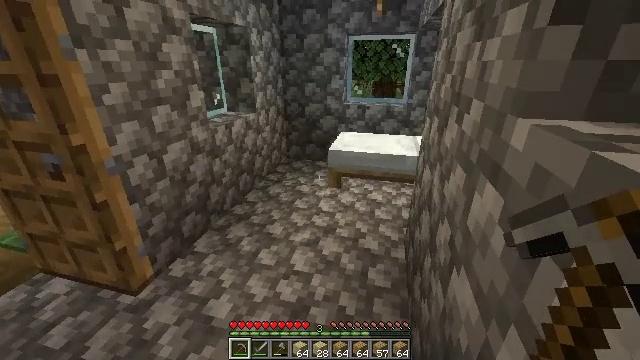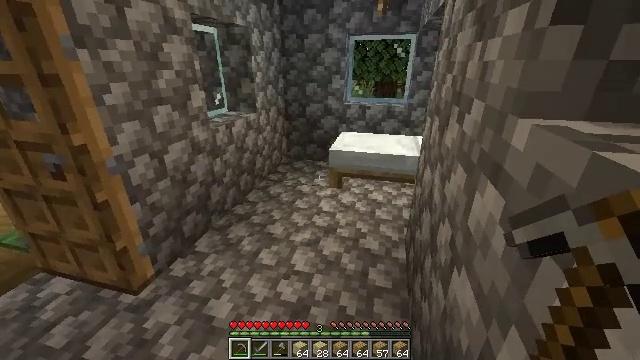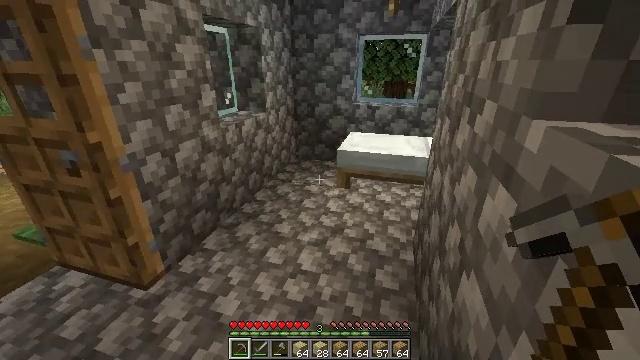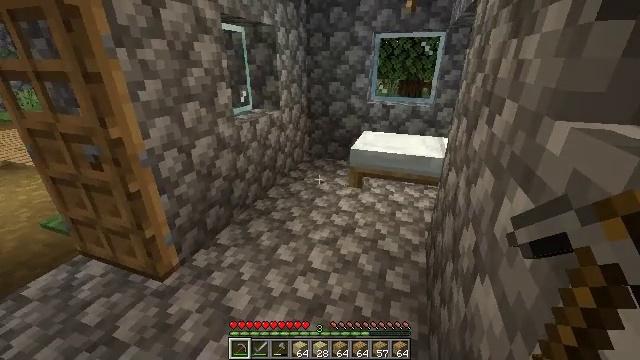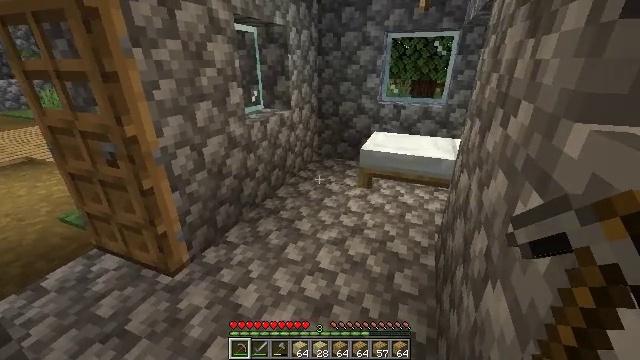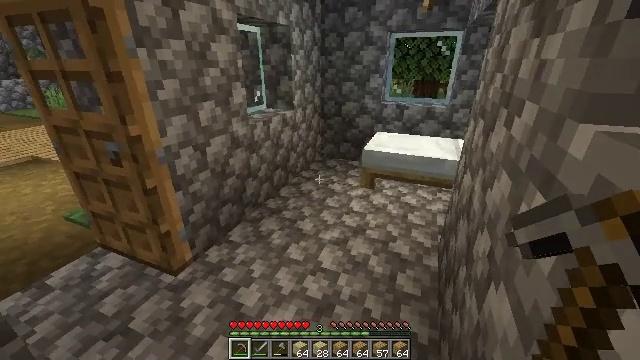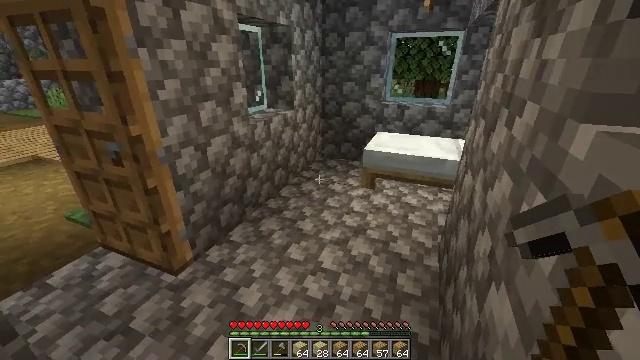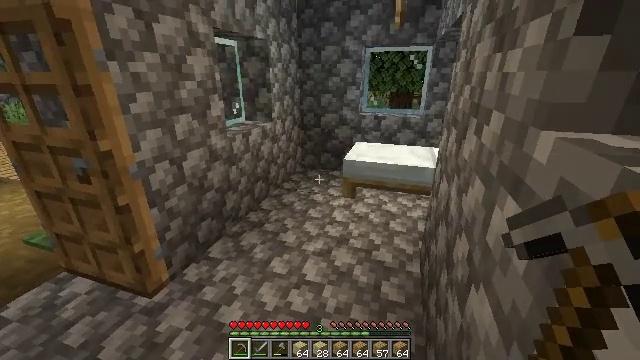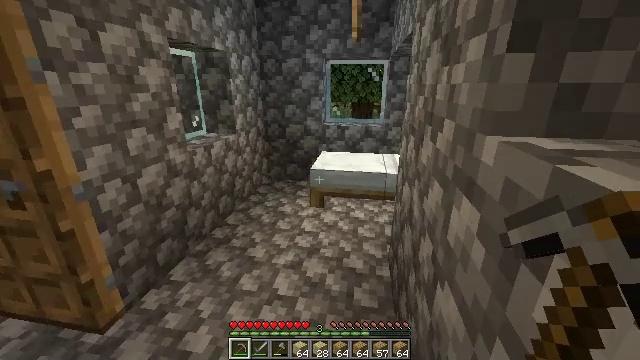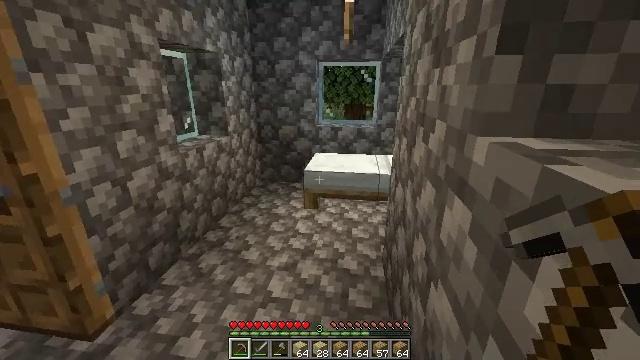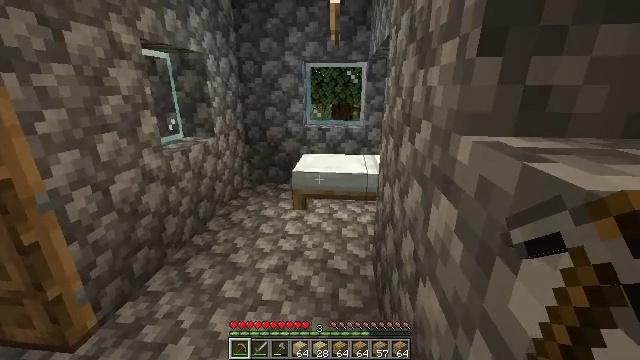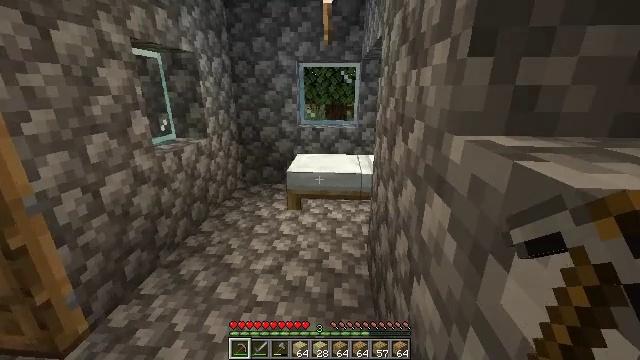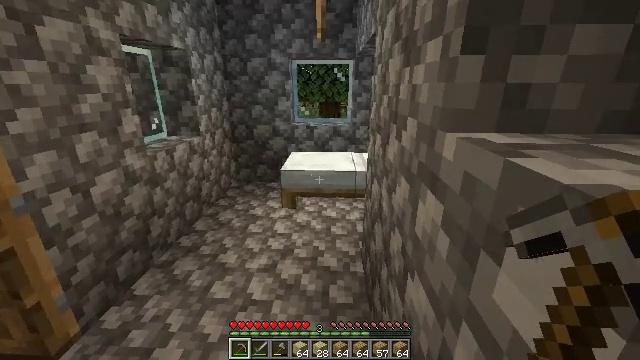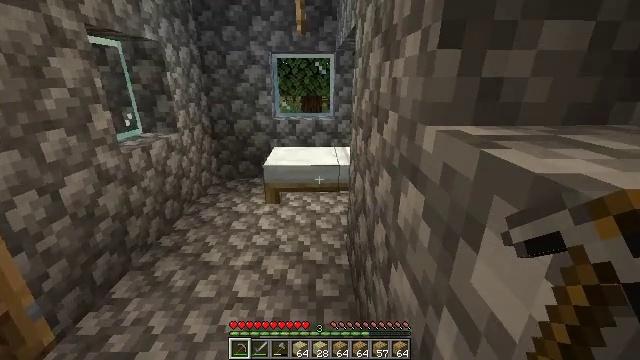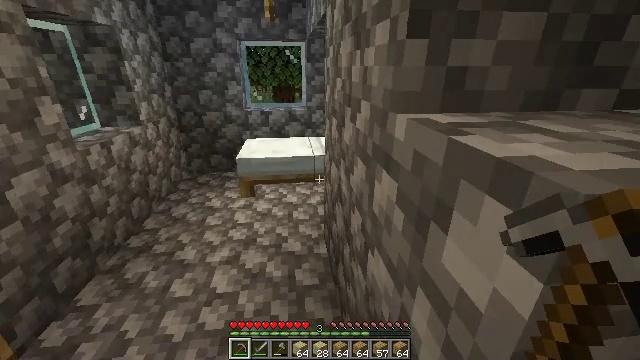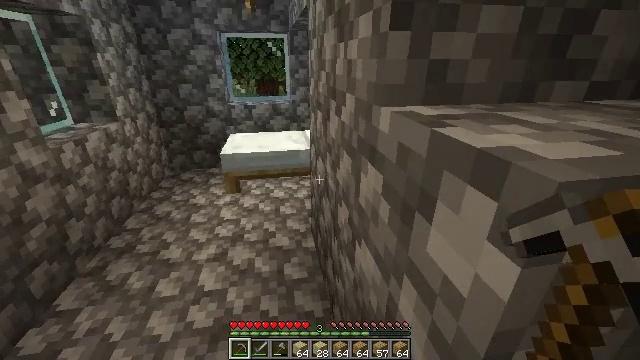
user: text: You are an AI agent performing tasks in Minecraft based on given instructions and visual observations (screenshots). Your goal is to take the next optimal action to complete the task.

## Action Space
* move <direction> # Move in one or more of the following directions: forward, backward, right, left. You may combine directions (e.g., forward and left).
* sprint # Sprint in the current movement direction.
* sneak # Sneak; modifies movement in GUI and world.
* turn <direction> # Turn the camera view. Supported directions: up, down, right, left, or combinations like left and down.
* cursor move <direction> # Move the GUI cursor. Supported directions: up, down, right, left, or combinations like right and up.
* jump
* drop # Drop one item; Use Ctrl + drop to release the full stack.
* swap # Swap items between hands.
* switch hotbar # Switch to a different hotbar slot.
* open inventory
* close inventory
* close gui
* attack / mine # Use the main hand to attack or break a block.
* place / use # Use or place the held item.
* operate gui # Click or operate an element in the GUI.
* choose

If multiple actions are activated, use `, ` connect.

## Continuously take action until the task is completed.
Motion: motion action
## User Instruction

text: Attack the white bed to collect it.
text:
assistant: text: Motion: no_op
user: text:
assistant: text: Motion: turn left
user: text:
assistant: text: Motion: turn left
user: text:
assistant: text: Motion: turn left
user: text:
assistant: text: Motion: no_op
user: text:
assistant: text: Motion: sprint
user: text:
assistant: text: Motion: sprint, turn right and up
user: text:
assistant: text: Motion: sprint, turn right and up
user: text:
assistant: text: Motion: sprint, turn right
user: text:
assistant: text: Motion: sprint, turn right
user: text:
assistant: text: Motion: sprint, turn right
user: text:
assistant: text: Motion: sprint, turn right
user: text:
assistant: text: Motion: sprint, turn right and down
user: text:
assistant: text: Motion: sprint, turn right and down
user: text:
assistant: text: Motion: sprint, turn right and down
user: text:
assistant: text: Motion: sprint
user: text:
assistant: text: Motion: sprint
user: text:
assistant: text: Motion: sprint
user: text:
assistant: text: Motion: move forward, sprint
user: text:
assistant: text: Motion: move forward, sprint, turn left
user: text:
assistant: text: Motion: move forward, sprint, turn left
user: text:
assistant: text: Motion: move forward, sprint
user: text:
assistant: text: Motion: move forward, sprint
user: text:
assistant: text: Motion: move forward, sprint
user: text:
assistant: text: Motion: move forward
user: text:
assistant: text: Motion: move forward
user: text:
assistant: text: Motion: move forward
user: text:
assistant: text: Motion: move forward
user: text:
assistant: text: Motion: move forward
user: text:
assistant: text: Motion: move forward, turn right